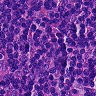
Metastatic tissue present: no